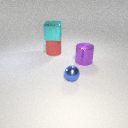
small blue metal sphere in front of large purple metal cylinder